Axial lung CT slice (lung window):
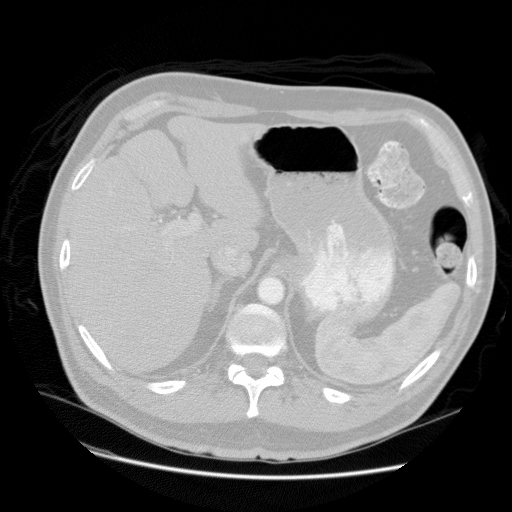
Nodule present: no